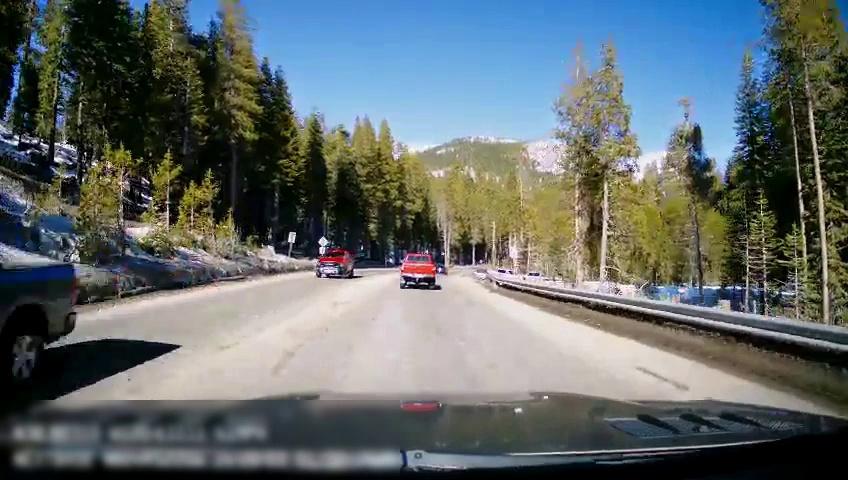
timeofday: Day
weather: Sunny
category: Drivable Space
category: Vehicles | Truck
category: Vehicles | Car
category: Vehicles | Truck
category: Vehicles | SUV
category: Vehicles | Truck
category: Vehicles | Truck